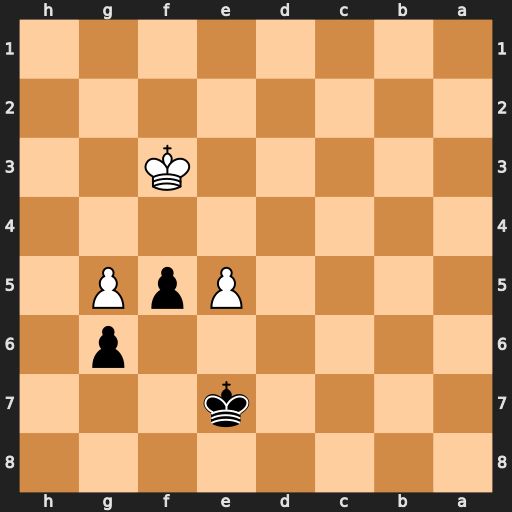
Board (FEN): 8/4k3/6p1/4PpP1/8/5K2/8/8
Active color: b
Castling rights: -
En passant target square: -
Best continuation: Ke6 Kf4 Kd5